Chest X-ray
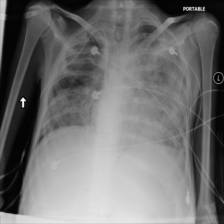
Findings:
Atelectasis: negative
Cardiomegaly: negative
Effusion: negative
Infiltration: negative
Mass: negative
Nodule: negative
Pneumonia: negative
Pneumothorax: negative
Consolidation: negative
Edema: negative
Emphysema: negative
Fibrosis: negative
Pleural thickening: negative
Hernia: negative